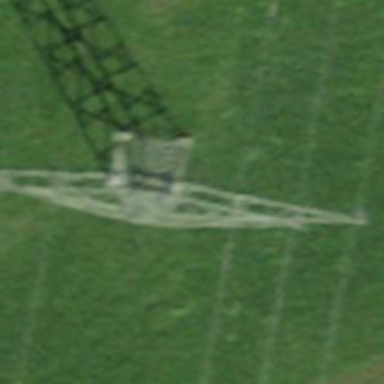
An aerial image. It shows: Power tower.